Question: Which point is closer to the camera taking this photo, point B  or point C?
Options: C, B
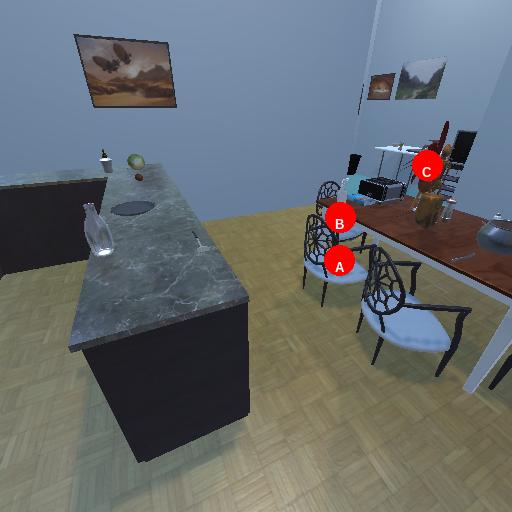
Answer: C